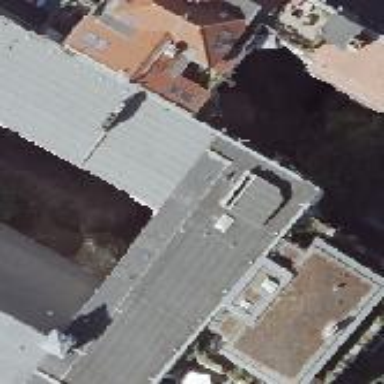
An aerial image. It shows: Residential building with grey exterior. The roof is made of red roof tiles in gambrel shape.